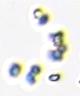
Label: Phaeocystis